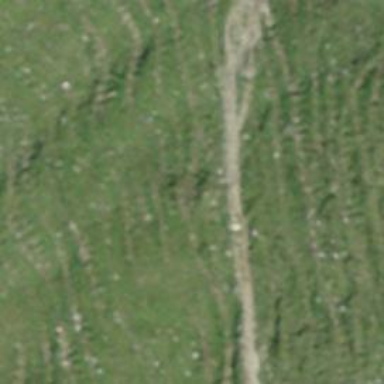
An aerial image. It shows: Unpaved path.